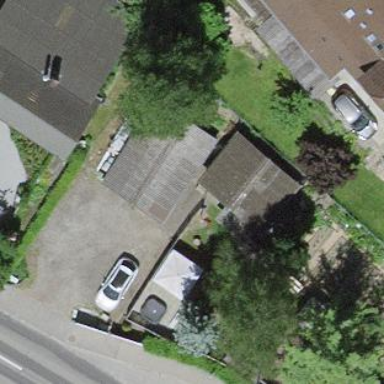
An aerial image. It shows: Garage building.